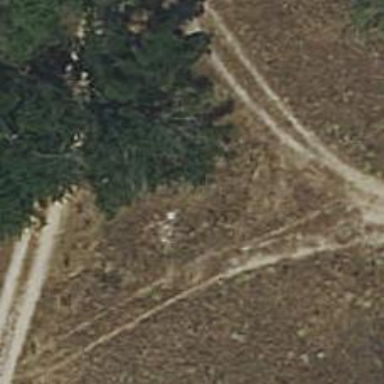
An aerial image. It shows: Dirt track road.